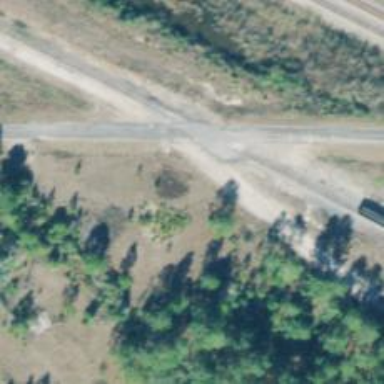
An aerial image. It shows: Railway level crossing.